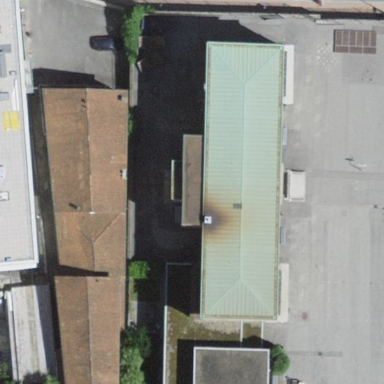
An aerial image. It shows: School building.